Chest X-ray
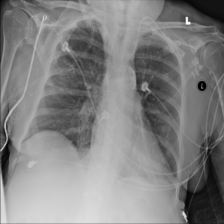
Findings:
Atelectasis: negative
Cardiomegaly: negative
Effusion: negative
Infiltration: negative
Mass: negative
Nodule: negative
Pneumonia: negative
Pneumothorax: negative
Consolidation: negative
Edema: negative
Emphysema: negative
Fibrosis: negative
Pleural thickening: negative
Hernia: negative